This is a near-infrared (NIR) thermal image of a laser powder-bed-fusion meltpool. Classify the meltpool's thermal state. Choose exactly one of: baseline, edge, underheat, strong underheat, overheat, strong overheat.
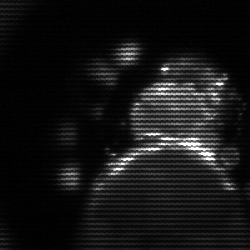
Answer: edge